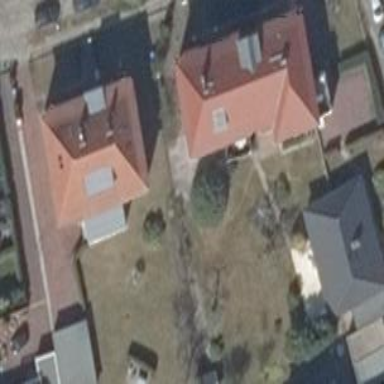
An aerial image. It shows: Simple house.